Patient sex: F
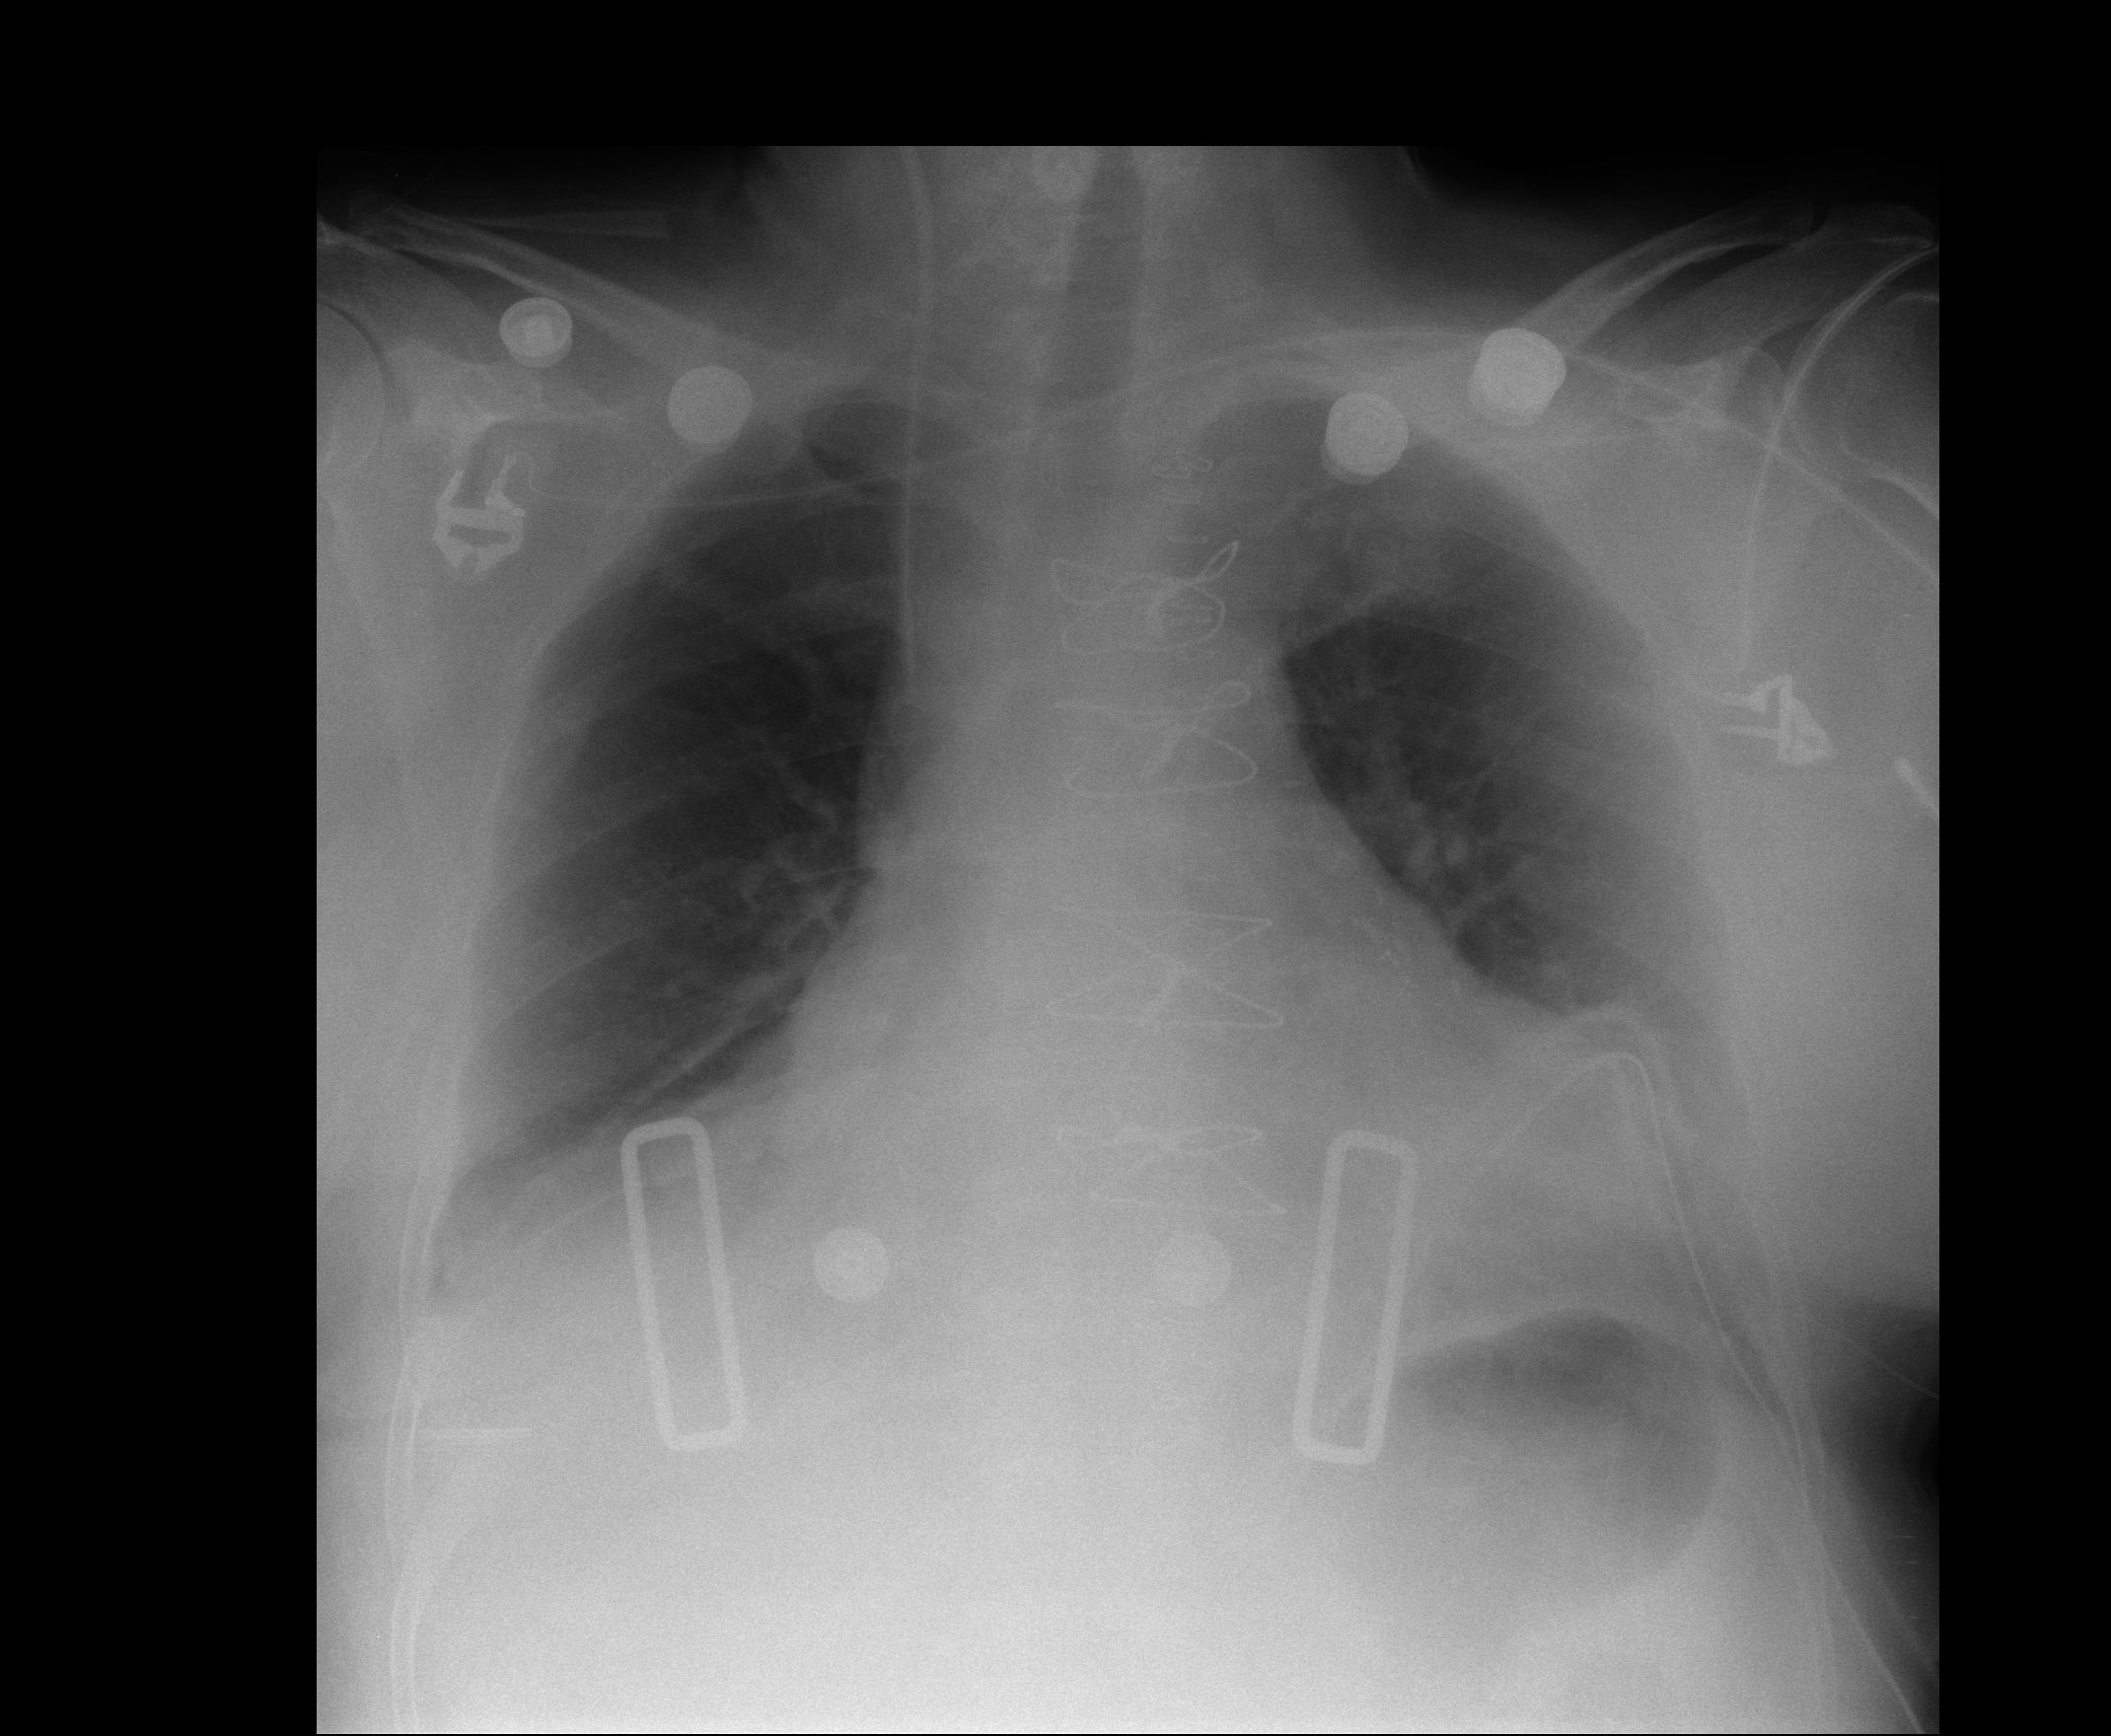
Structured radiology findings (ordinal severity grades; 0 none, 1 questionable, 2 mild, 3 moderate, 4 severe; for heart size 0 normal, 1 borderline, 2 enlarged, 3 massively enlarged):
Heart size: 2
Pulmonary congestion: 0
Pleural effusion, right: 2
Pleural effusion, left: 2
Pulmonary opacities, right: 0
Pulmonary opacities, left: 0
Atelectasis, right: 2
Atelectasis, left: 2